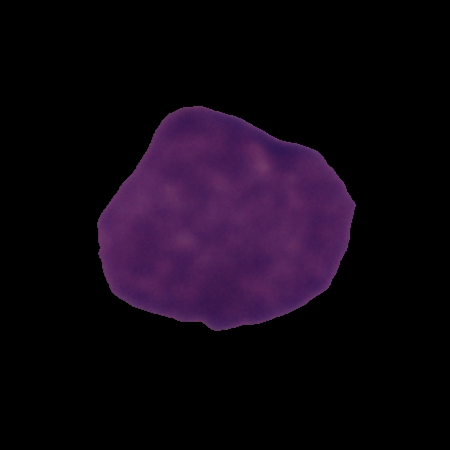
Label: cancer